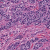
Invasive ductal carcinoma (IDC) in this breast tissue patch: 1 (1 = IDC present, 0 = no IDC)